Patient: sex F, age 71
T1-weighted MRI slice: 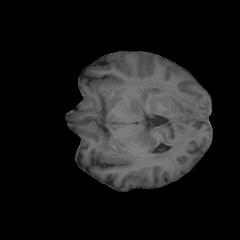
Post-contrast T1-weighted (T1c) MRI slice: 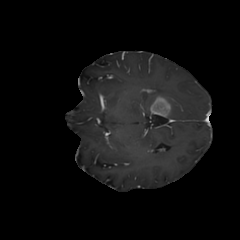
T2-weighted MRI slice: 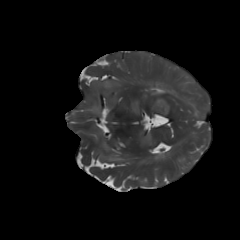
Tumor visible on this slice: yes
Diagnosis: Glioblastoma, IDH-wildtype
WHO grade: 4